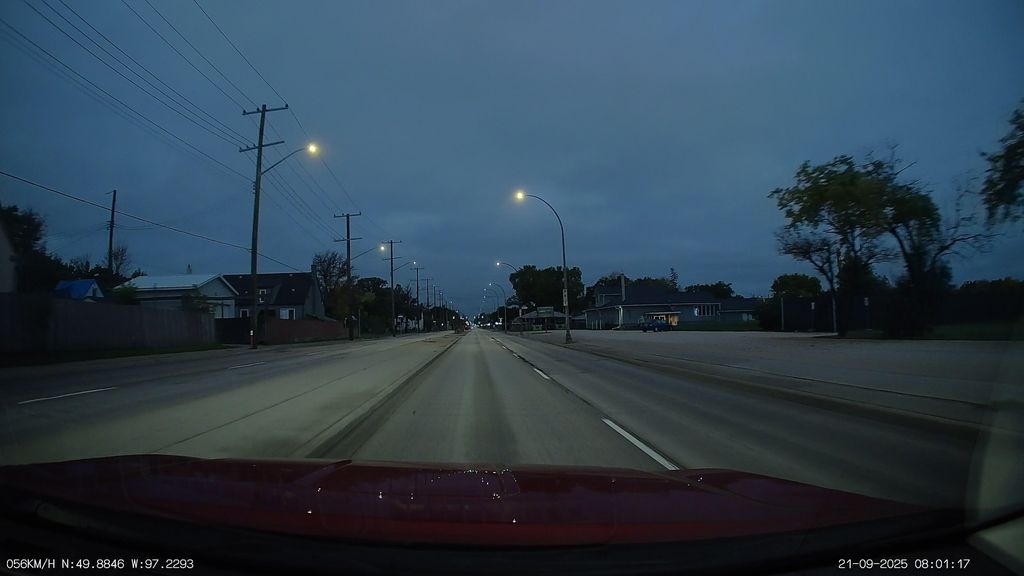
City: winnipeg